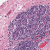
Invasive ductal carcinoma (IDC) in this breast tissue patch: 0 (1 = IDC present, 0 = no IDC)